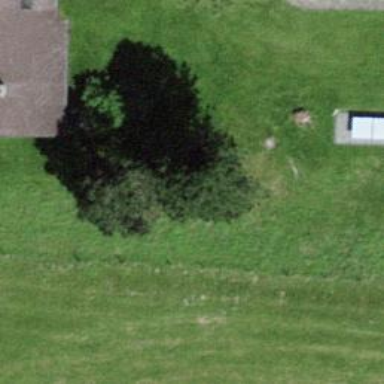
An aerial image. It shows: Bench for seating.